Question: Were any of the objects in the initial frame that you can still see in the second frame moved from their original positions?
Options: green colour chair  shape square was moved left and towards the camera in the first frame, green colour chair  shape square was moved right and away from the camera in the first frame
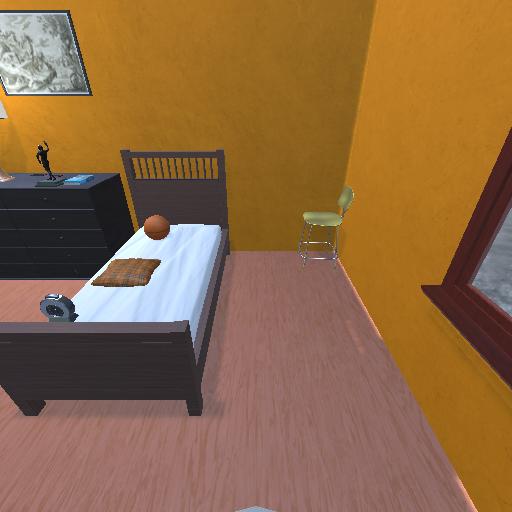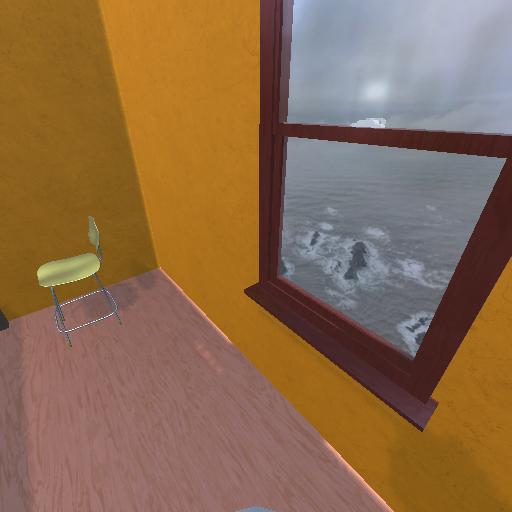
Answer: green colour chair  shape square was moved left and towards the camera in the first frame